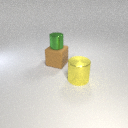
large yellow metal cylinder to the right of large brown rubber cube